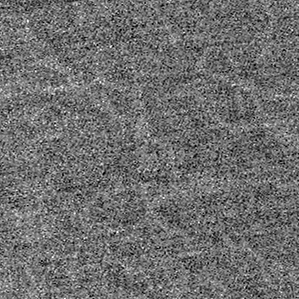
Label: frost